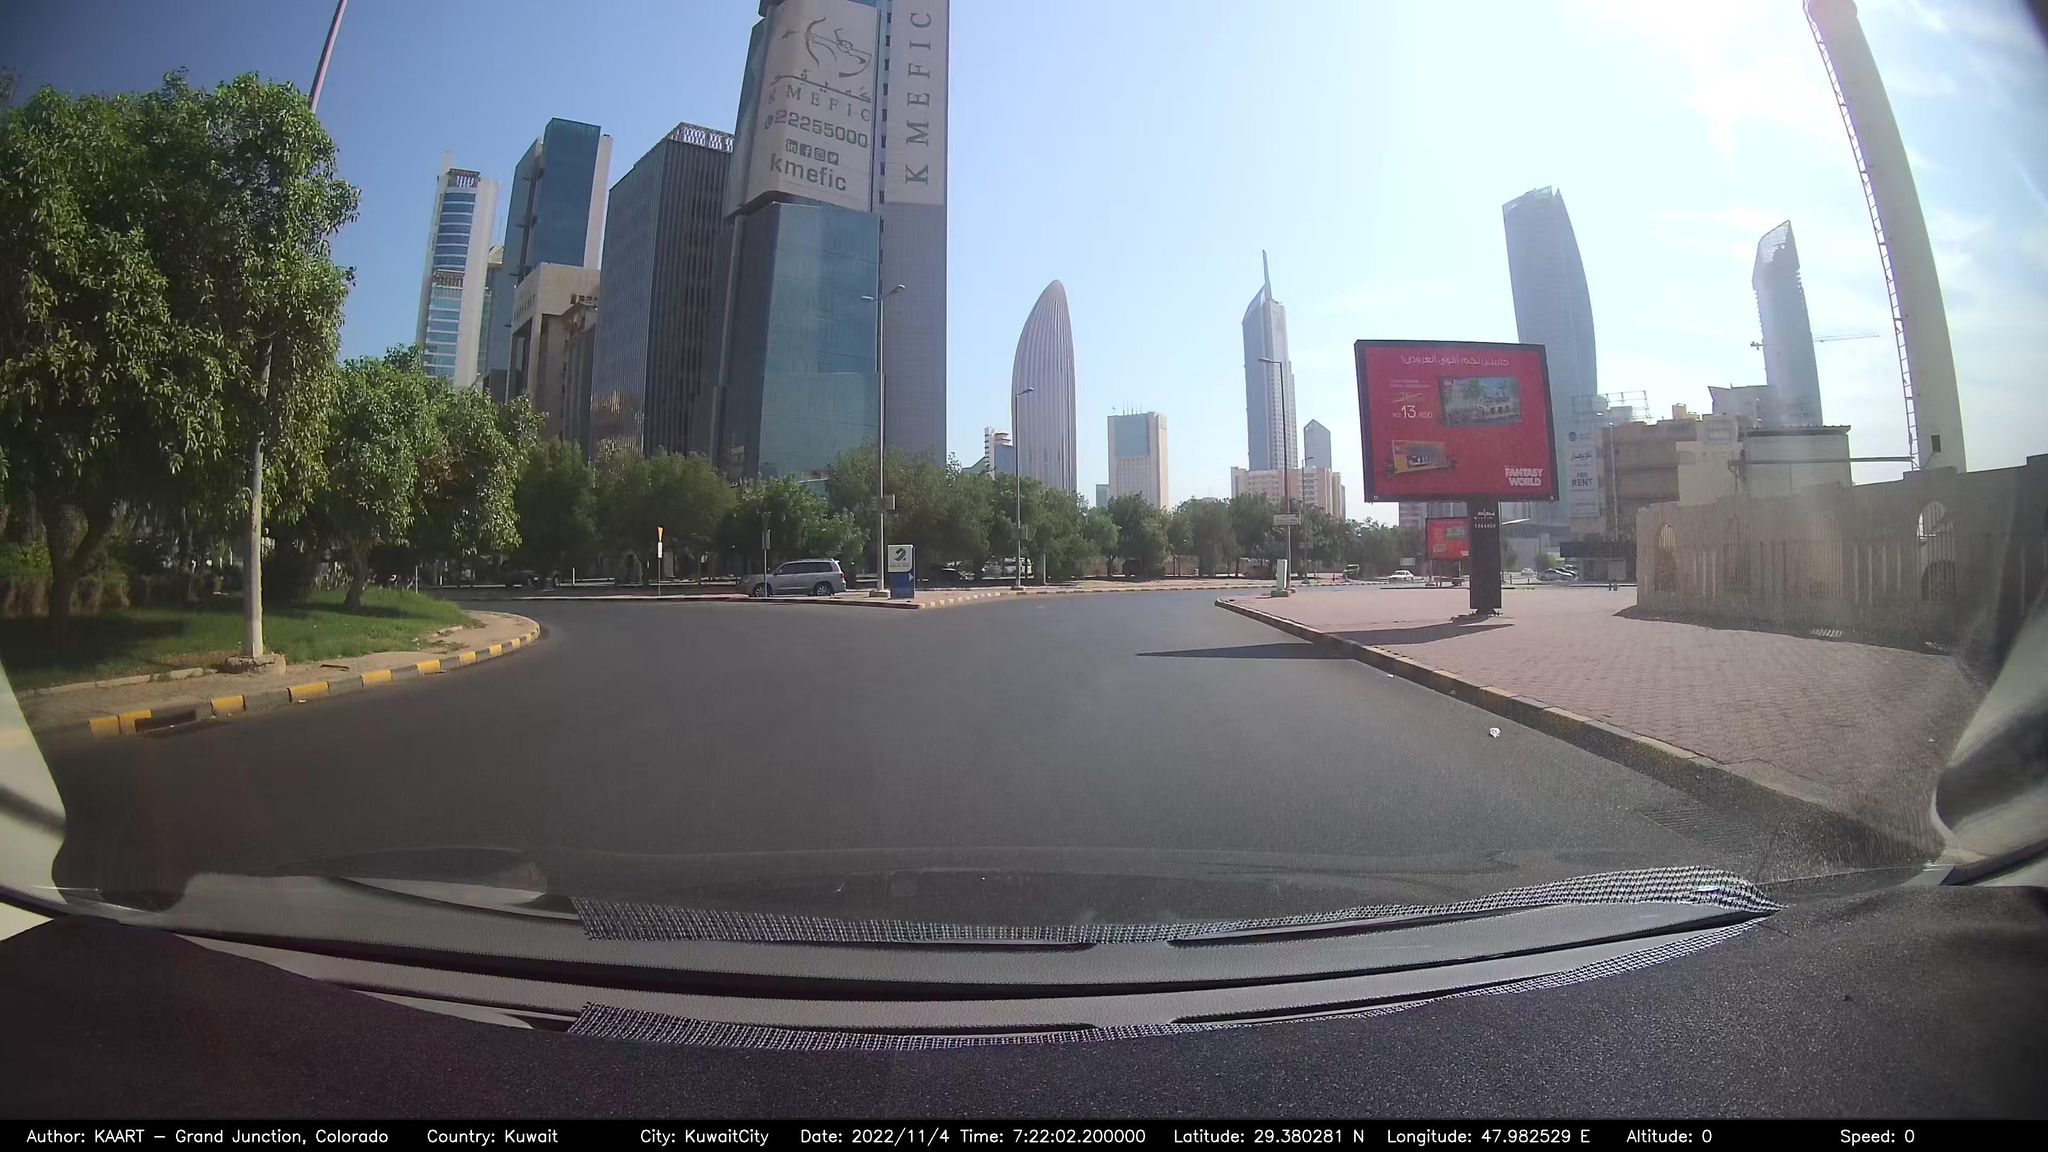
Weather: clear
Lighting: day
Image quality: good
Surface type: driving surface
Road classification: primary
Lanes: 2
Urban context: urban centre
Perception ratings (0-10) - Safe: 2.88, Lively: 7.59, Beautiful: 3.25, Boring: 1.87, Depressing: 6.45, Wealthy: 8.24